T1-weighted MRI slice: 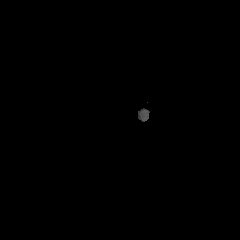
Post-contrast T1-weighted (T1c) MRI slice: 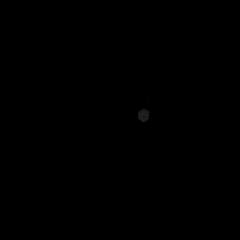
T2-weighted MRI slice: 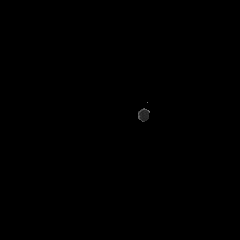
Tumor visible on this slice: no